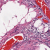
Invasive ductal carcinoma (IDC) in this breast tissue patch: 1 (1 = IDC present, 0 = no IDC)